Field crop: tomato
Growth stage: 2
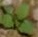
Species: solanum